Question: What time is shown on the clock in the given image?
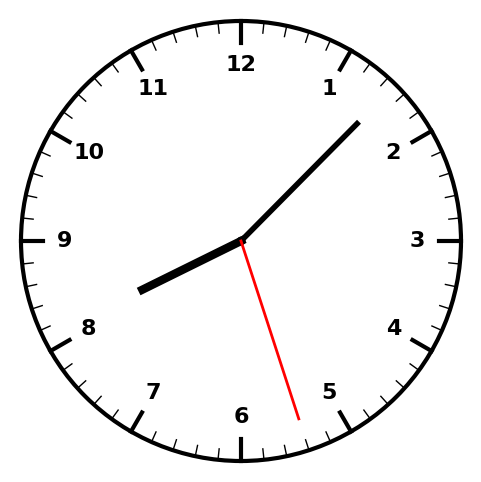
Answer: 08:07:27